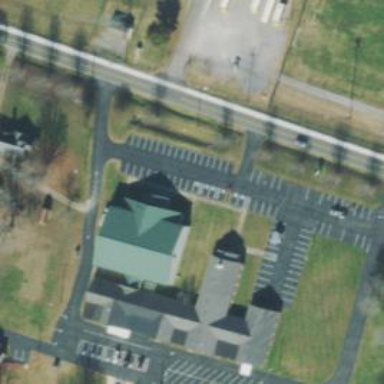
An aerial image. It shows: Building that is place of worship.